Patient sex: M
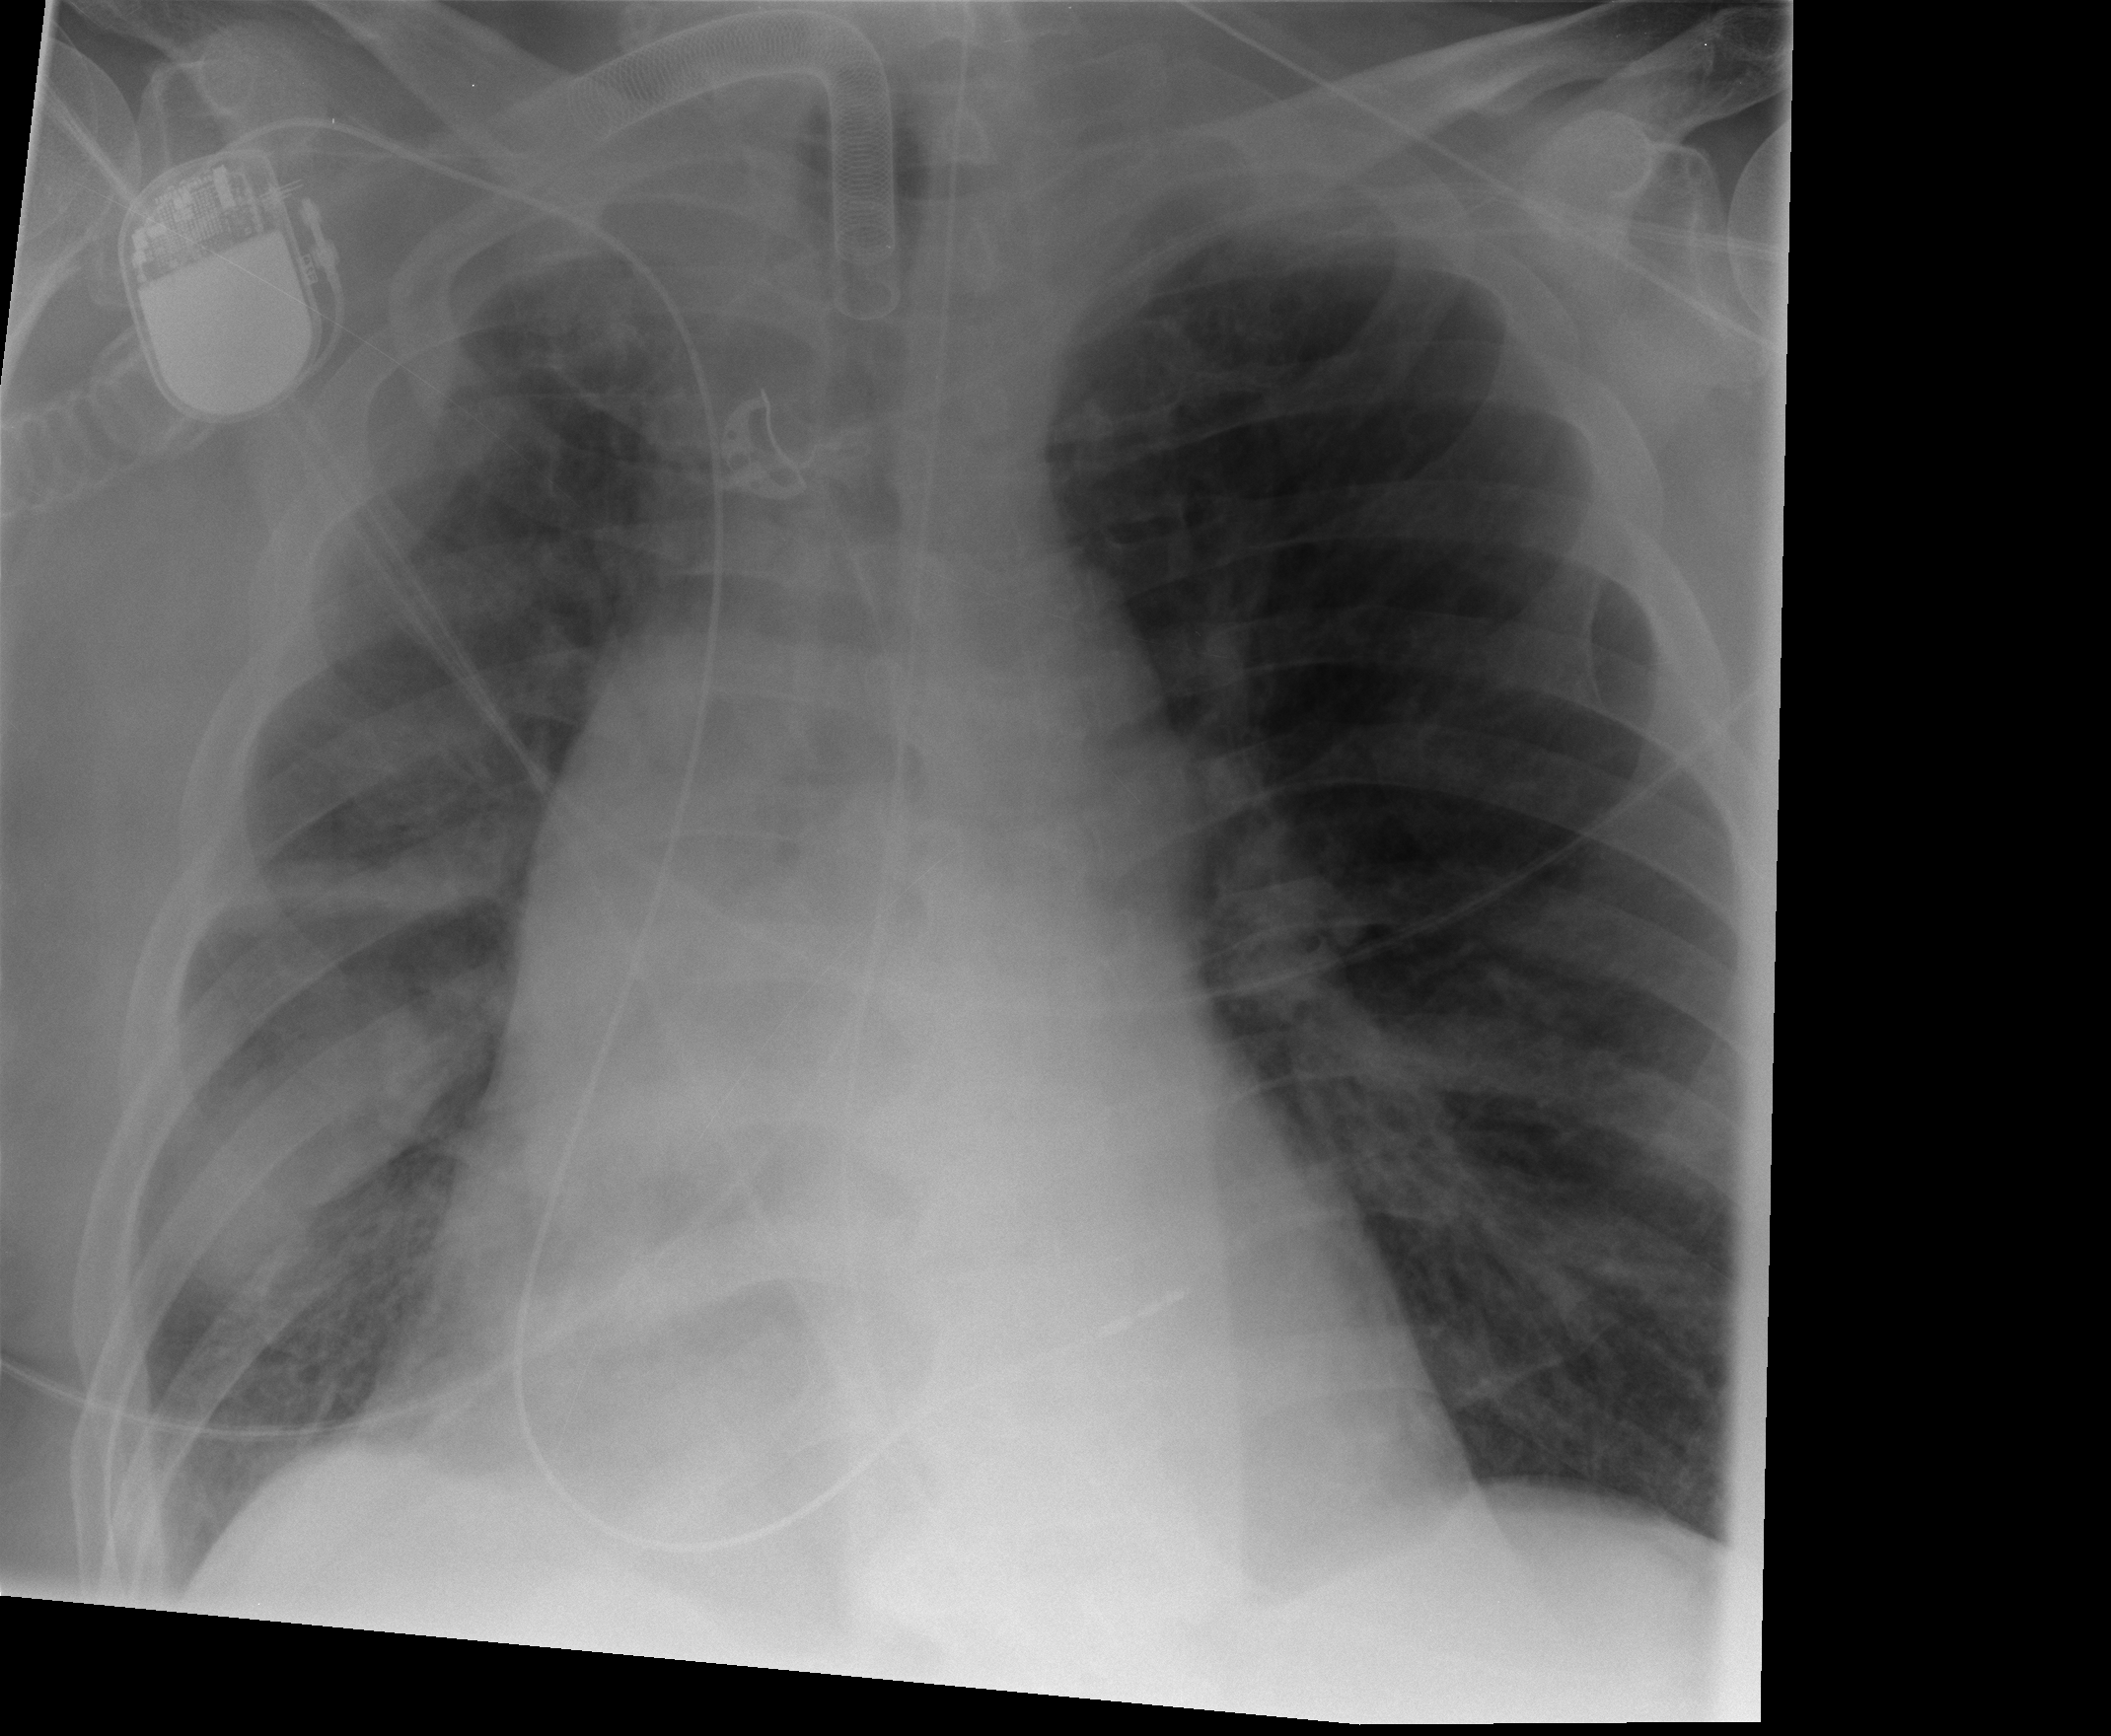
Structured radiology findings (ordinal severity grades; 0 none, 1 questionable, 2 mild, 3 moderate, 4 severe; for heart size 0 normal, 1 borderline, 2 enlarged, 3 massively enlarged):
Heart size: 2
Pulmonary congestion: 2
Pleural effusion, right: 0
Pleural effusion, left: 0
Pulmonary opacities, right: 2
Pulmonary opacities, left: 0
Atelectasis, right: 3
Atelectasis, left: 0